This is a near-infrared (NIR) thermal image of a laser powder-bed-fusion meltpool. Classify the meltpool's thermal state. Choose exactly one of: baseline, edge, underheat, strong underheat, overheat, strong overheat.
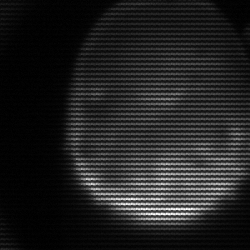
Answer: edge